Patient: sex M, age 57
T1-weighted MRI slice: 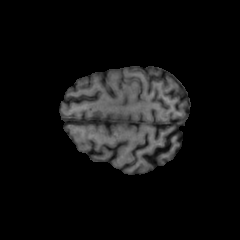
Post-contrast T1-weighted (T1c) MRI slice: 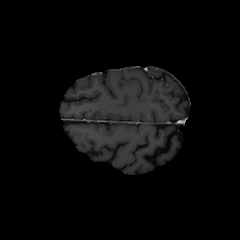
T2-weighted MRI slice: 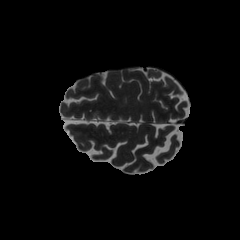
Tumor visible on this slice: no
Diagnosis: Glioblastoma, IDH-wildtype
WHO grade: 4